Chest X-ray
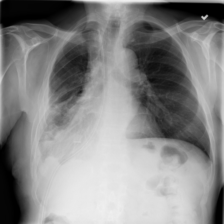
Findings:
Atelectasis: negative
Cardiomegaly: negative
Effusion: negative
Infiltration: negative
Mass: negative
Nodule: negative
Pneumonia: negative
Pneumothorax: negative
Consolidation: negative
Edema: negative
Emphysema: negative
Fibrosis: negative
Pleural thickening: negative
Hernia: negative